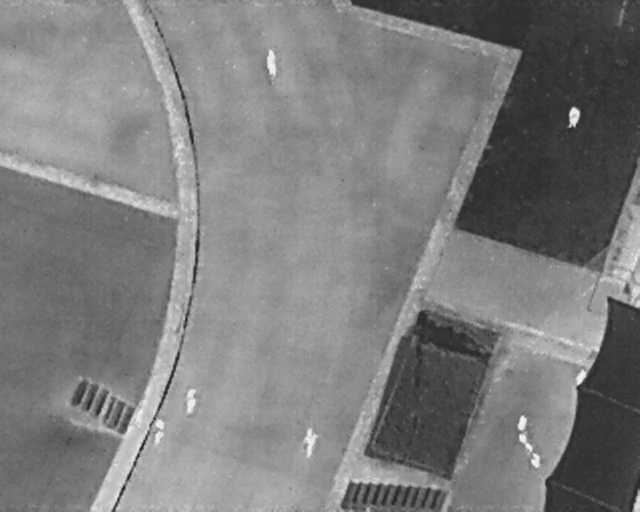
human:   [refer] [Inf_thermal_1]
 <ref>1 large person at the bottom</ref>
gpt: <box>[[45, 84, 51, 87, 4]]</box>

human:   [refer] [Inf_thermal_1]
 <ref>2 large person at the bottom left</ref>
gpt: <box>[[27, 76, 32, 79, 4], [22, 83, 27, 85, 10]]</box>